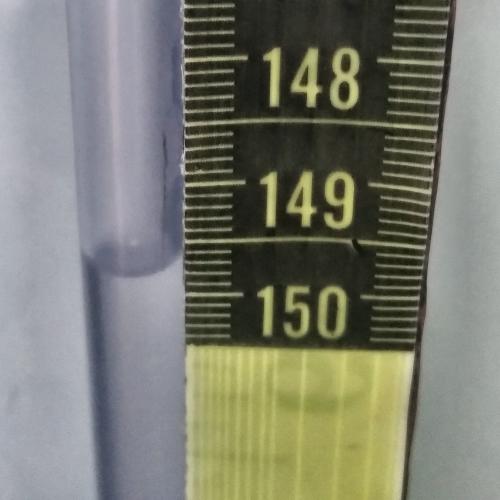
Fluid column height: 149.8 cm